Question: I have a code in PHP language hosted in webcindario.com (free hosting), that shows on click a video randomly. But it .
'''
<?php
header('Content-type: video/mp4');
$videos = array(
'https://gdsit.cdn-immedia.net/video-repository/carini-<PHONE>.mp4',
'https://gdsit.cdn-immedia.net/video-repository/funerali-gabriele-conigliaro-<PHONE>.mp4',
'https://gdsit.cdn-immedia.net/video-repository/beneficenza-<PHONE>.mp4',
'https://gdsit.cdn-immedia.net/video-repository/mercatino-dell-usato-solidale-<PHONE>.mp4'
);
$total_video = count($videos);
$total_video--; //array index starting from 0 so decrease 1
$random_index = rand(0, $total_video); //array index 0 to 2
$video_to_play = $videos[$random_index];
echo $video_to_play;
?>
'''
The result is that the Chrome browser or Android don't show the video:

And I have these questions:
1. Is there a way to get the code to work on Android devices and programs like Kodi or Tivimate, inside .m3u lists?
2. Can it be done in such a way that you don't have to click every time, as if it were a 24/7 video in loop? (on Android and Windows, of course) Is that possible?
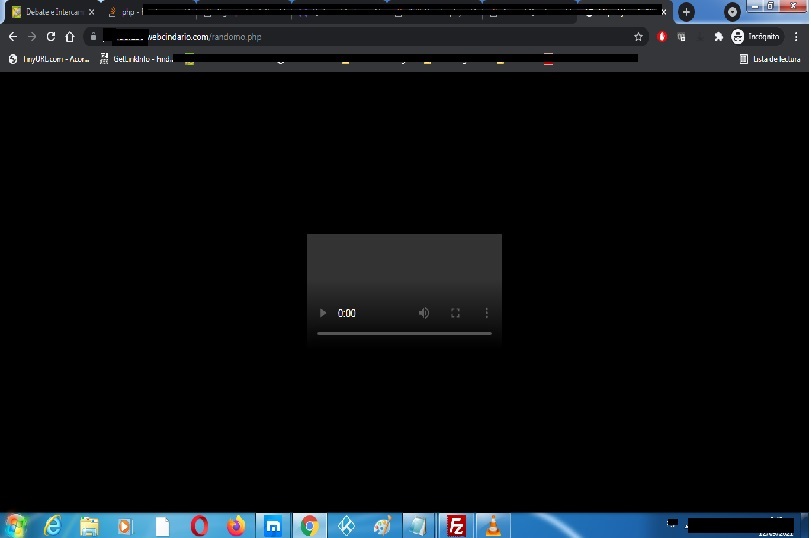
Answer: To display video and several browsers you should use HTML5 so for example:
'''
<?php
//header('Content-type: video/mp4');
$videos = array(
'https://gdsit.cdn-immedia.net/video-repository/carini-<PHONE>.mp4',
'https://gdsit.cdn-immedia.net/video-repository/funerali-gabriele-conigliaro-<PHONE>.mp4',
'https://gdsit.cdn-immedia.net/video-repository/beneficenza-<PHONE>.mp4',
'https://gdsit.cdn-immedia.net/video-repository/mercatino-dell-usato-solidale-<PHONE>.mp4'
);
$total_video = count($videos);
$total_video--; //array index starting from 0 so decrease 1
$random_index = rand(0, $total_video); //array index 0 to 2
$video_to_play = $videos[$random_index];
?>
<video width="400" controls autoplay>
<source src="<?php echo $video_to_play;?>" type="video/mp4">
Your browser does not support HTML video.
</video>
'''
1 This will play on most browsers!
You can see I added "autoplay" to the top of the video element!
This will run on most browsers and android / mac - you should know that autoplay on chrome android is usually blocked.
Use some css, to move it around!
2 Since you are using this in php to receive the next video name the page needs reloading so add to the top this :
'''
$page = $_SERVER['PHP_SELF'];
$sec = "20";
header("Refresh: $sec; url=$page");
'''
This will cause the page to reload every 20 second - change the time for 180 sec for 3 mins for example ... :)